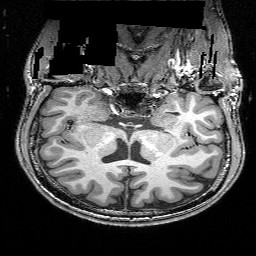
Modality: T1w
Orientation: sagittal
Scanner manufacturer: siemens
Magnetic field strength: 3 T
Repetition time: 0.02 s
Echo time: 0.005 s